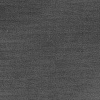
Atmospheric dust classification: dusty